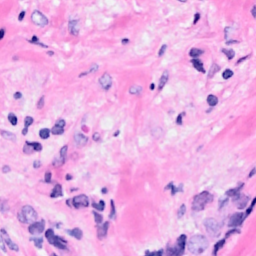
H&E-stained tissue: Breast